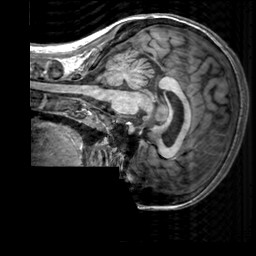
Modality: T1w
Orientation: sagittal
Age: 23
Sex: female
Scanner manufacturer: siemens
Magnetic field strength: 3 T
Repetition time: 2.3 s
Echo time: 0.00303 s